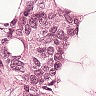
Metastatic tissue present: yes